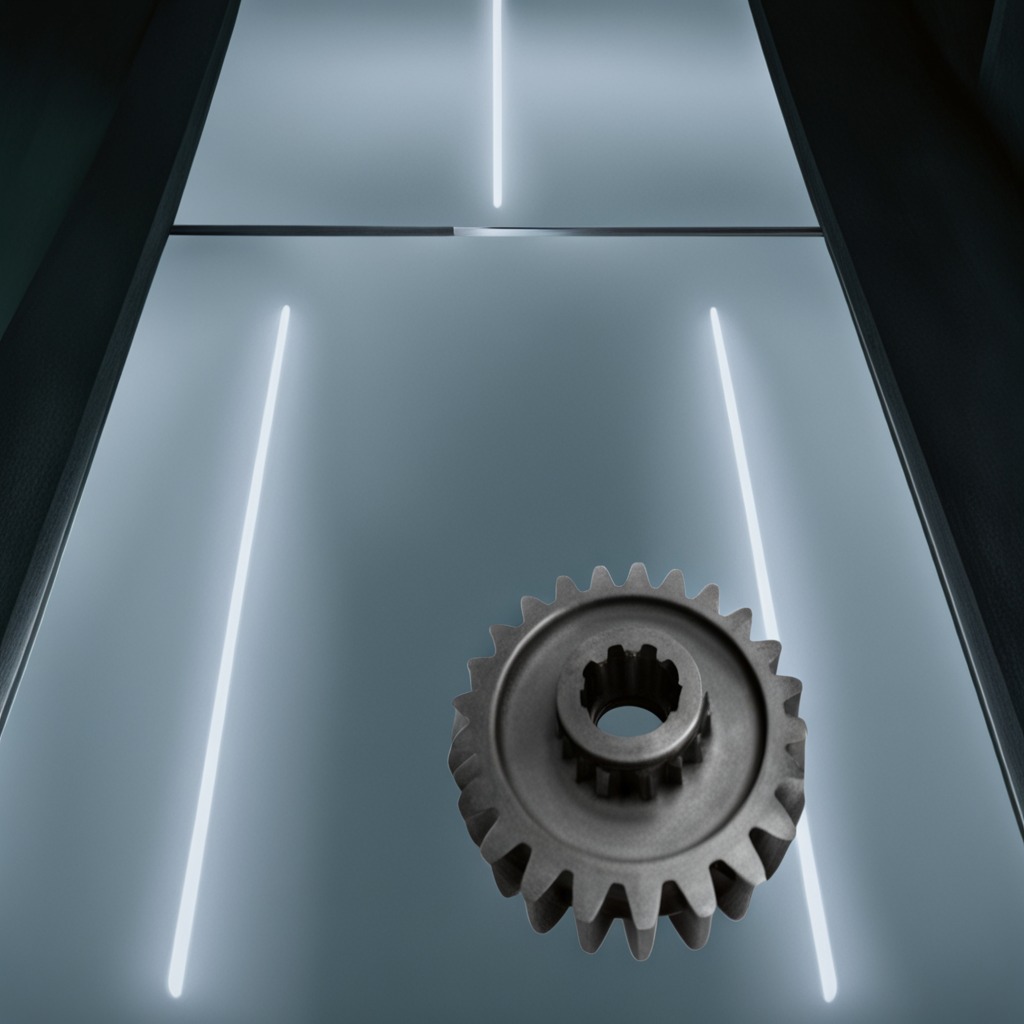
A steel gear with teeth is lying on the table in a railway signal maintenance room.